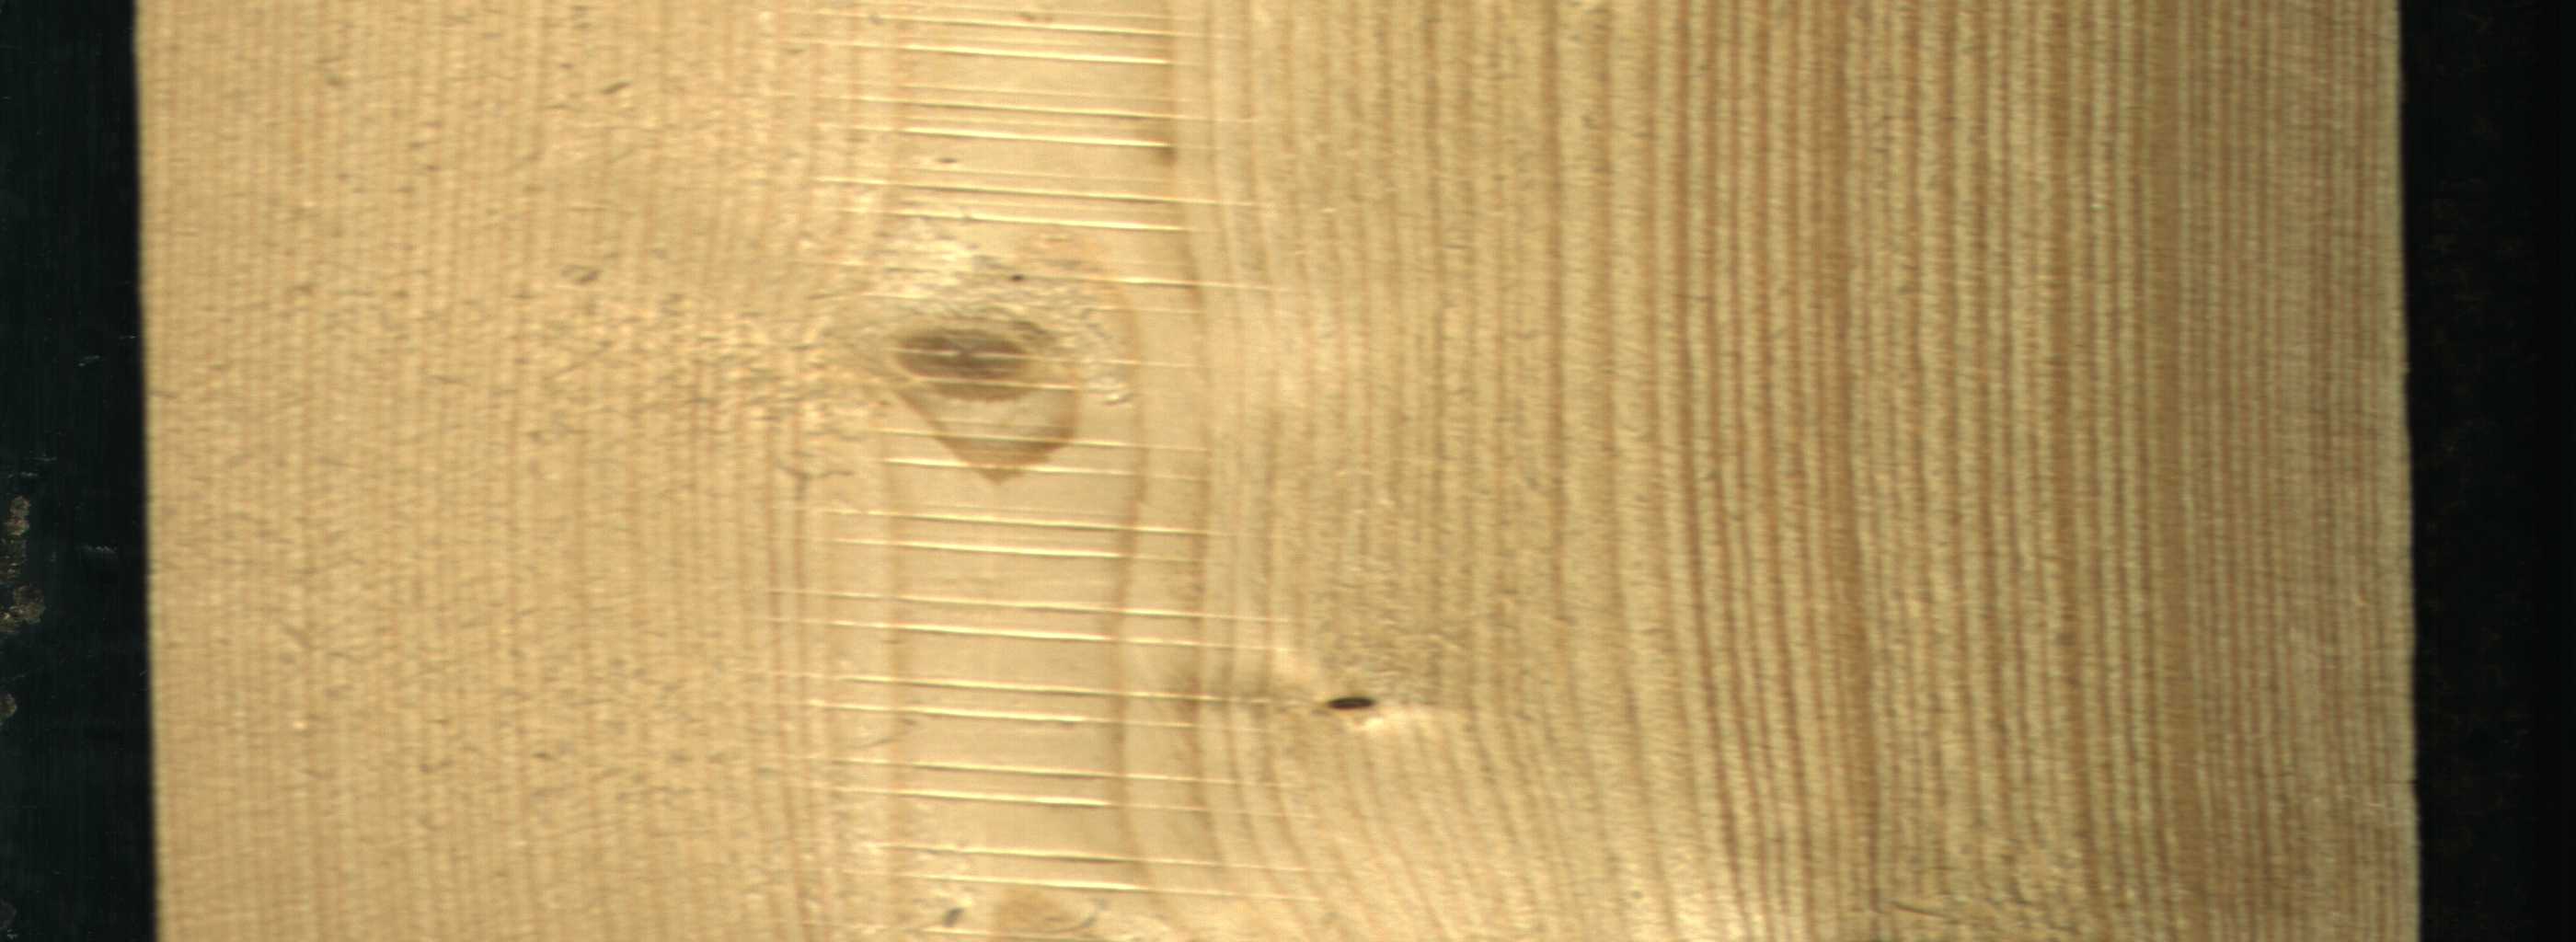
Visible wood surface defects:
Live_Knot
Live_Knot